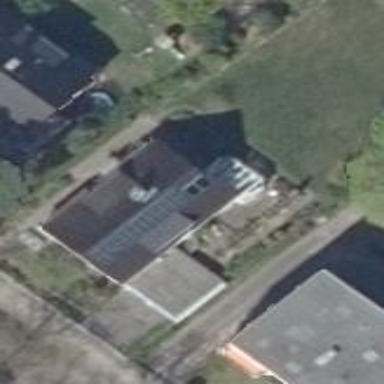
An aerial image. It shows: Detached building.